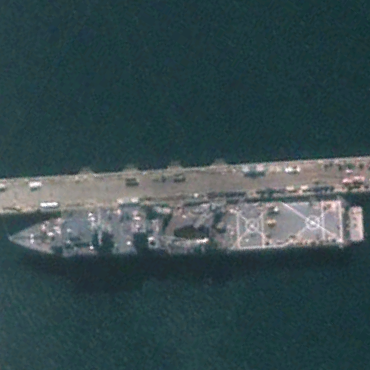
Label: combat